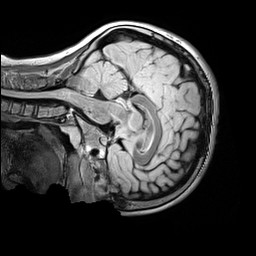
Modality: FLAIR
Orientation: sagittal
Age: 13
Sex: male
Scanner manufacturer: siemens
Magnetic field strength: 3 T
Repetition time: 5 s
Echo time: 0.388 s